Question: I'm using a header file for my side menu html. Of course, I have multiple pages and that are sometimes selected and when they are, the class changes to a selected class w/ a background color. I'm implementing a mix of side-menu and blog from purecss.io. Is there a way, while still using the one header file, to have the selected menu items change class/and color?

I basically want to change the class "pure-menu-selected" depending on the page that I'm on
'''
<ul>
<li><a href="newest.php">Newest</a></li>
<li><a href="trending.php">Trending</a></li>
<li><a href="following.php" >Following</a></li>
<li><a href="followers.php">Followers</a></li>
<li><a href="javascript:create()">Create</a></li>
<li><a href="search.php">Explore</a></li>
<li class="pure-menu-selected"><a href="home.php">Feed</a></li>
<li><a href="search-user.php">Search</a></li>
<li class="menu-item-divided"><a href="profile.php"><?php echo "$firstname";?></a></li>
<li><a href="settings.php">Settings</a></li>
<li><a href="account.php">Account</a></li>
<li><a href="logout.php">Log Out</a></li>
</ul>
'''
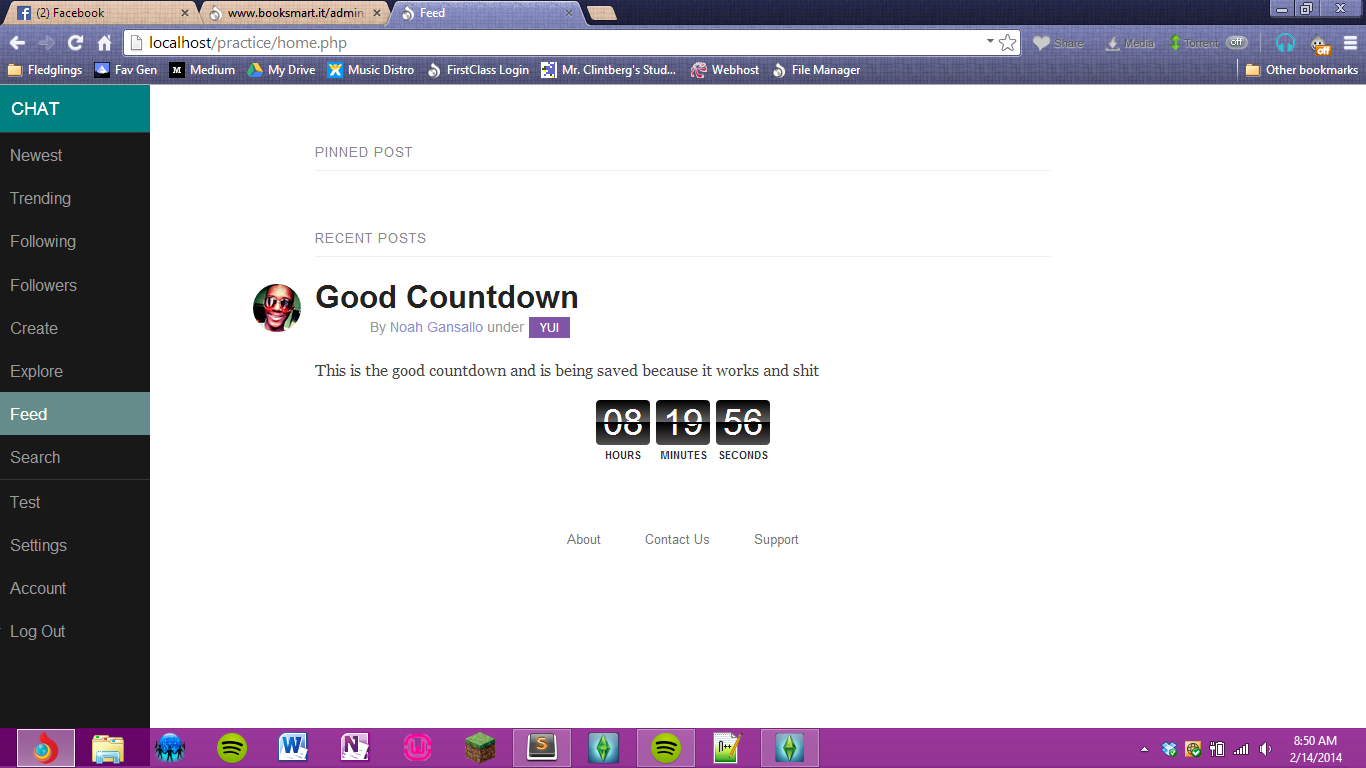
Answer: The main idea is to check your request url if it is as you expected mark menu item as selected
'''
<?php
$url = $_SERVER['REQUEST_URI'];
$selected = 'class="pure-menu-selected"';
>?
<ul>
<li <?php echo (strpos($url, 'newest.php') !== false) ? $selected : '' ?>><a href="newest.php">Newest</a></li>
<li <?php echo (strpos($url, 'trending.php') !== false) ? $selected : '' ?>><a href="trending.php">Trending</a></li>
<li <?php echo (strpos($url, 'following.php') !== false) ? $selected : '' ?>><a href="following.php" >Following</a></li>
<li <?php echo (strpos($url, 'followers.php') !== false) ? $selected : '' ?>><a href="followers.php">Followers</a></li>
<li><a href="javascript:create()">Create</a></li>
<li <?php echo (strpos($url, 'search.php') !== false) ? $selected : '' ?>><a href="search.php">Explore</a></li>
<li <?php echo (strpos($url, 'home.php') !== false) ? $selected : '' ?>><a href="home.php">Feed</a></li>
<li <?php echo (strpos($url, 'search-user.php') !== false) ? $selected : '' ?>><a href="search-user.php">Search</a></li>
<li <?php echo (strpos($url, 'profile.php') !== false) ? $selected : '' ?>><a href="profile.php"><?php echo "$firstname";?></a></li>
<li <?php echo (strpos($url, 'settings.php') !== false) ? $selected : '' ?>><a href="settings.php">Settings</a></li>
<li <?php echo (strpos($url, 'account.php') !== false) ? $selected : '' ?>><a href="account.php">Account</a></li>
<li <?php echo (strpos($url, 'logout.php') !== false) ? $selected : '' ?>><a href="logout.php">Log Out</a></li>
</ul>
'''